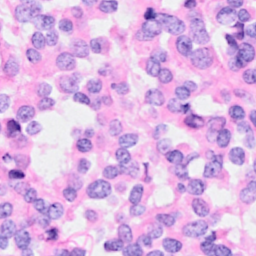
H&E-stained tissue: Breast